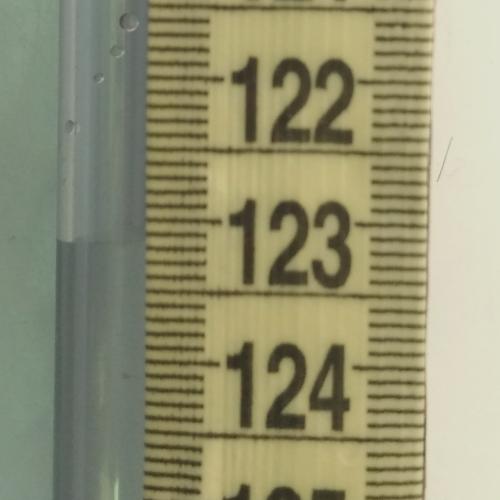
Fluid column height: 123.2 cm